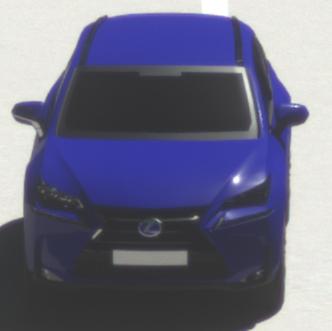
Make: Lexus
Model: NX 300h
Detailed model: NX (AZ1)
Model produced from: 2017/11
Model produced until: 2018/08
Doors: 5
Color: blue
Road condition: dry road
Daytime: midday
Contrast: high contrast